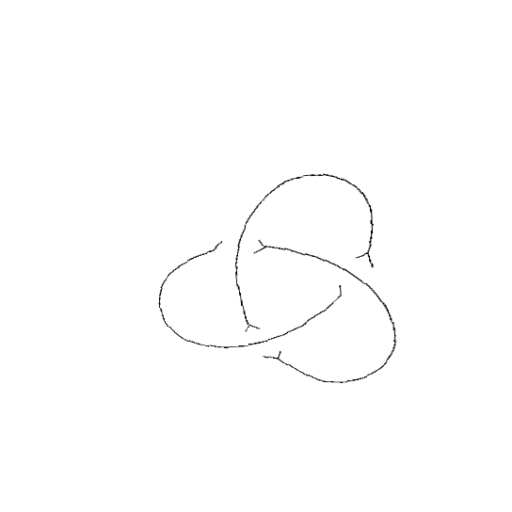
Crossing number: 3